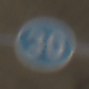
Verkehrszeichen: VorgeschriebeneMindestgeschwindigkeit
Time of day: Midday
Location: Roofed (Special)
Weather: Overcast
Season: NotSpecified
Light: Natural